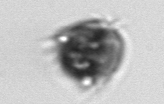
Label: Mesodinium